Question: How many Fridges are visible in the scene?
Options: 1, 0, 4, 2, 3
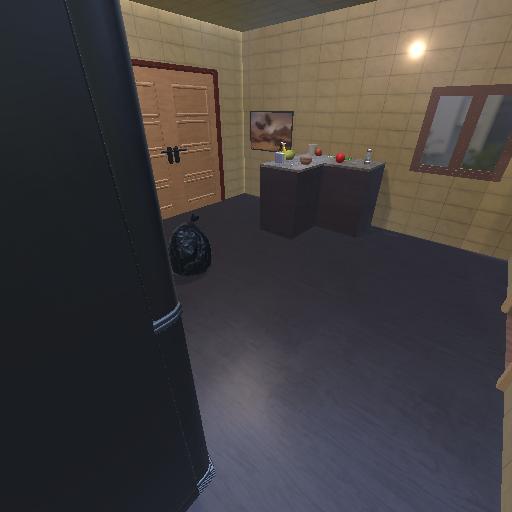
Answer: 1